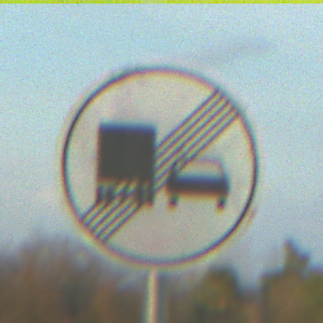
Verkehrszeichen: EndeUeberholverbotKraftfahrzeuge
Umgebung: Outdoor, Nature
Tageszeit: SunriseSunset
Wetter: PartlyCloudy
Licht: Natural
Jahreszeit: NotSpecified
Kontrast: MediumContrast